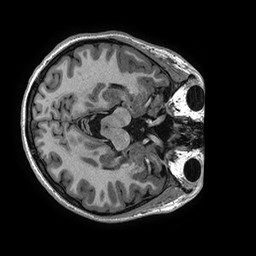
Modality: T1w
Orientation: axial
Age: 16
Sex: female
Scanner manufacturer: ge
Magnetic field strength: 3 T
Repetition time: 0.006952 s
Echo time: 0.00292 s